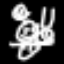
Label: squiggle